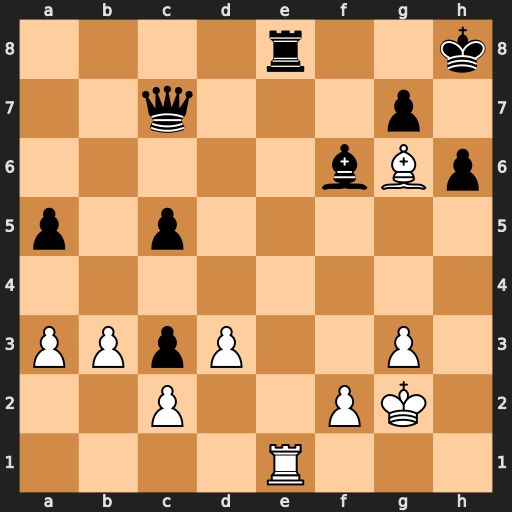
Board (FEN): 4r2k/2q3p1/5bBp/p1p5/8/PPpP2P1/2P2PK1/4R3
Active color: w
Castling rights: -
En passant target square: -
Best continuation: Rxe8#